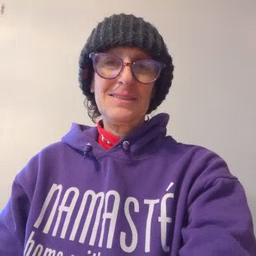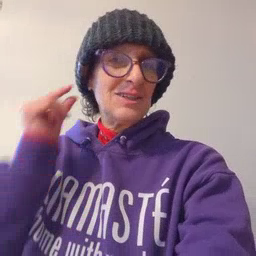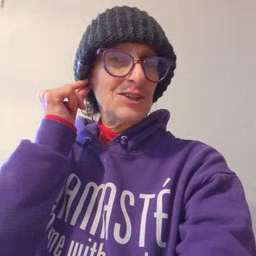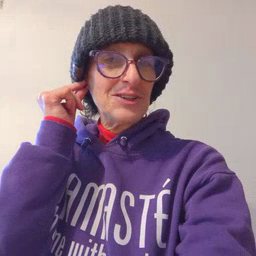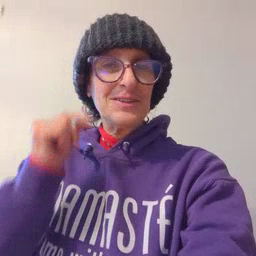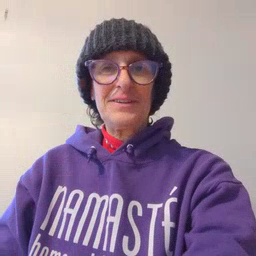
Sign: ear